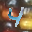
Label: 4